Question: I'm using Jquery colorbox to implement a popup windows. This pop-up is immediately open and it's working. But for the first loading page, just the first loading, the pop-up can't load the content.

'''
jQuery(document).ready(function defaultPopup(){
var direct = '<?php echo $this->getLayout()->createBlock('cms/block')->setBlockId('popup')->toHtml(); ?>'
if(direct){
jQuery('#popup_home').colorbox({open:true,html:direct,overlayClose:false});
return false;
}
});
<div id="popup_home"></div>
'''
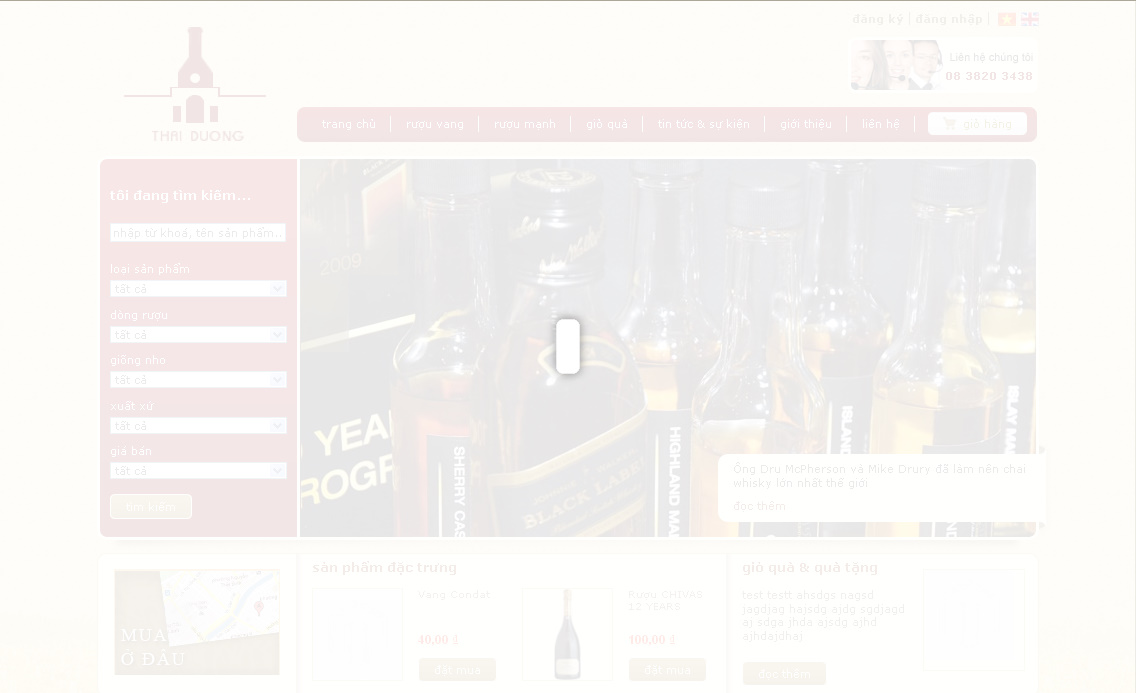
Answer: You should escape special characters ('<>') in your string.
For the web browser the content of your 'direct' variable is an HTML tag without content.
Try this:
'''
jQuery(document).ready(function defaultPopup(){
var direct = '<?php echo $this->getLayout()->createBlock('cms/block')->setBlockId('popup')->toHtml(); ?>'
direct = $('<div/>').text(direct).text() // escaping characters in the initial string
if(direct){
jQuery('#popup_home').colorbox({open:true,html:direct,overlayClose:false});
return false;
}
});
<div id="popup_home"></div>
'''